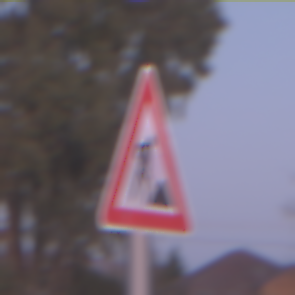
Verkehrszeichen: Arbeitsstelle
Umgebung: Outdoor, Nature
Tageszeit: SunriseSunset
Wetter: Clear
Licht: Natural
Jahreszeit: NotSpecified
Kontrast: LowContrast